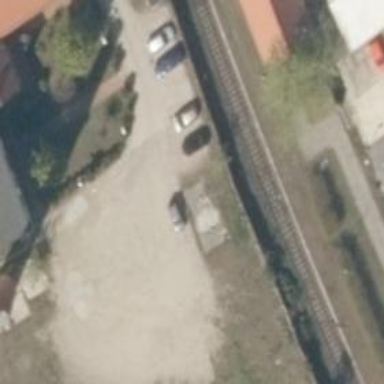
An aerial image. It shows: Railway signal.